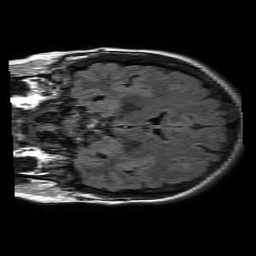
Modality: FLAIR
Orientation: coronal
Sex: female
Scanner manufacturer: philips
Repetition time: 11 s
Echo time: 0.125 s